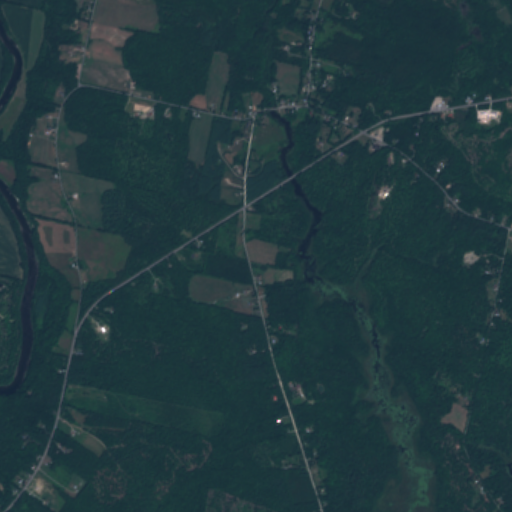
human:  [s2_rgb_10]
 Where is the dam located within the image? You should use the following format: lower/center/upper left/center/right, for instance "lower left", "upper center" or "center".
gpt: The dam is located in the upper center of the image.
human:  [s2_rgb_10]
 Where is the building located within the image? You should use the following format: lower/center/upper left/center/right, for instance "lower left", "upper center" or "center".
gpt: The building is located in the upper right of the image.
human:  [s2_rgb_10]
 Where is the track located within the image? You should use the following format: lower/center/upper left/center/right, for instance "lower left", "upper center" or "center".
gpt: There is no track in the image.